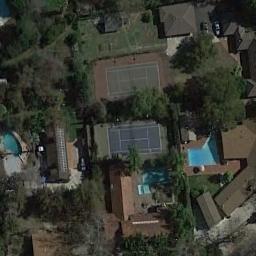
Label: tennis_court